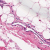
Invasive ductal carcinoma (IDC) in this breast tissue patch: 0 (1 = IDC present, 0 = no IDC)